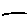
Label: line